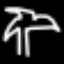
Label: palm tree